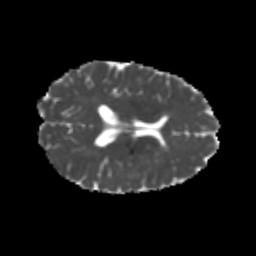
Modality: MD
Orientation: axial
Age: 26
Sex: female
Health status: healthy
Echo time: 0.074 s